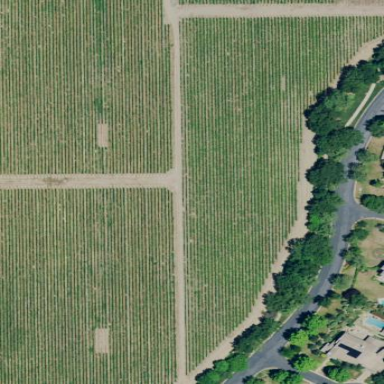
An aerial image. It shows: Vineyard where grapes are grown.